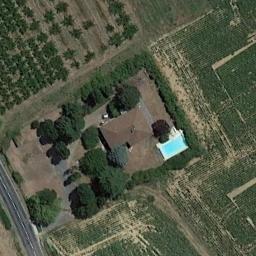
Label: sparse_residential